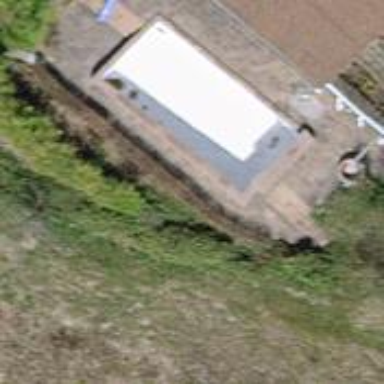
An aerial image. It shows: Swimming pool located in leisure land.